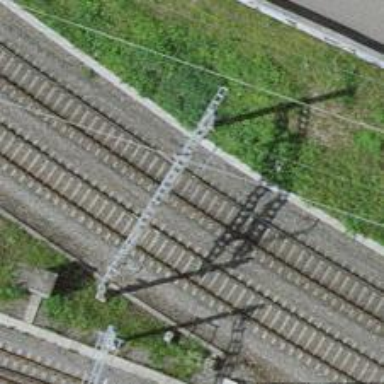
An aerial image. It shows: Railway track with contact lines for electrification.